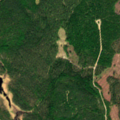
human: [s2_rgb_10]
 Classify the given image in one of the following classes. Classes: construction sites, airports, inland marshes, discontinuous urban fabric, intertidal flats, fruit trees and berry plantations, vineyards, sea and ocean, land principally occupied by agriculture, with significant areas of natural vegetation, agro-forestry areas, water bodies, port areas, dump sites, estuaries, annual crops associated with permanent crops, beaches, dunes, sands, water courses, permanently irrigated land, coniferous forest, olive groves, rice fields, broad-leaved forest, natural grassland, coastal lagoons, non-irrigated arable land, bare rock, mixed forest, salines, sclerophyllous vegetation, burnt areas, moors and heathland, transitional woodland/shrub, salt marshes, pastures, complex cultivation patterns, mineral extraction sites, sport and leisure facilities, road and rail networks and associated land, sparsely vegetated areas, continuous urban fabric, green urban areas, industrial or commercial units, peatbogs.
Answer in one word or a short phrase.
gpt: coniferous forest, mixed forest